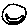
Label: smiley face